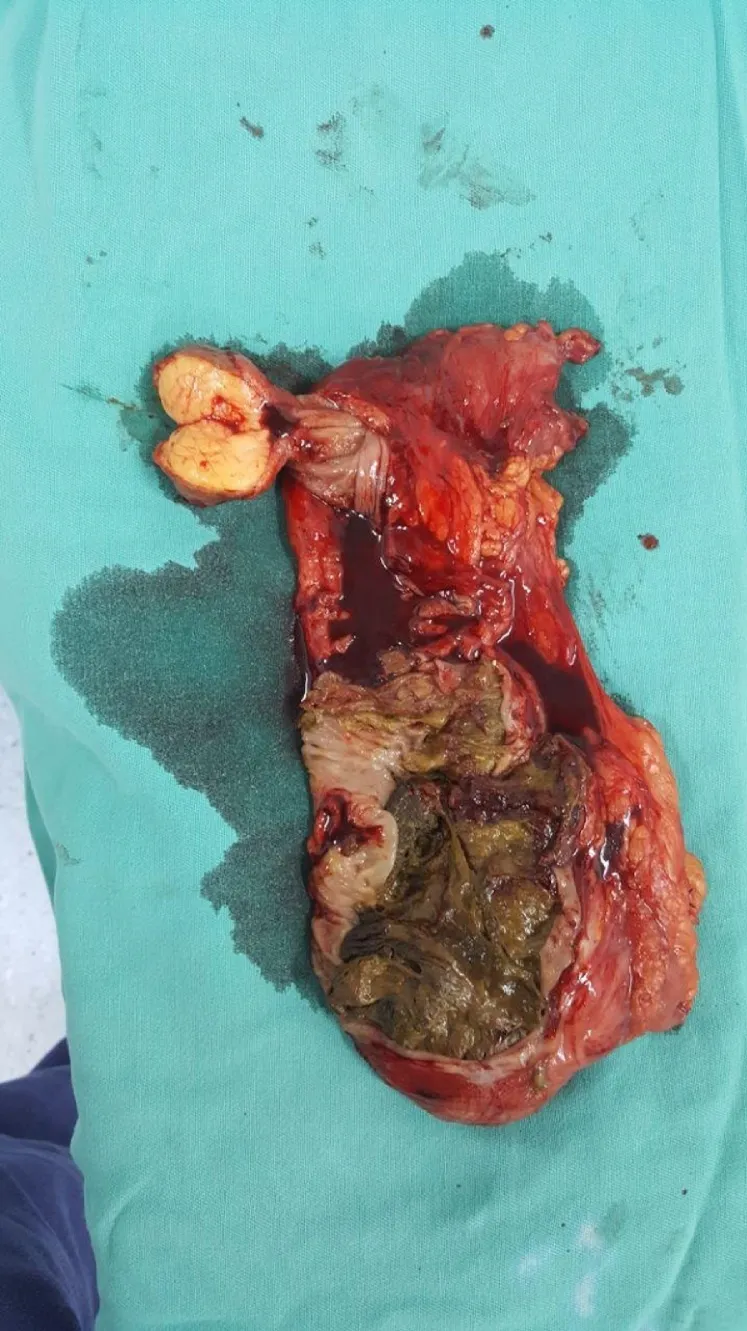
Surgical specimen demonstrating a resected segment of the colon and pedunculated lipoma.
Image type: medical_photograph (other_medical_photograph)